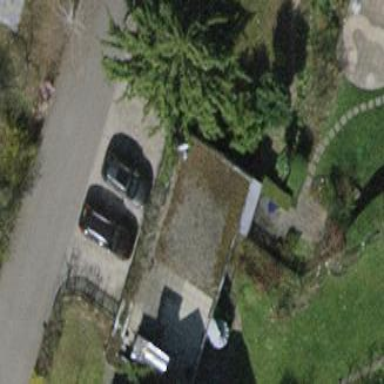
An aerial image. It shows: Group of garages.